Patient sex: F
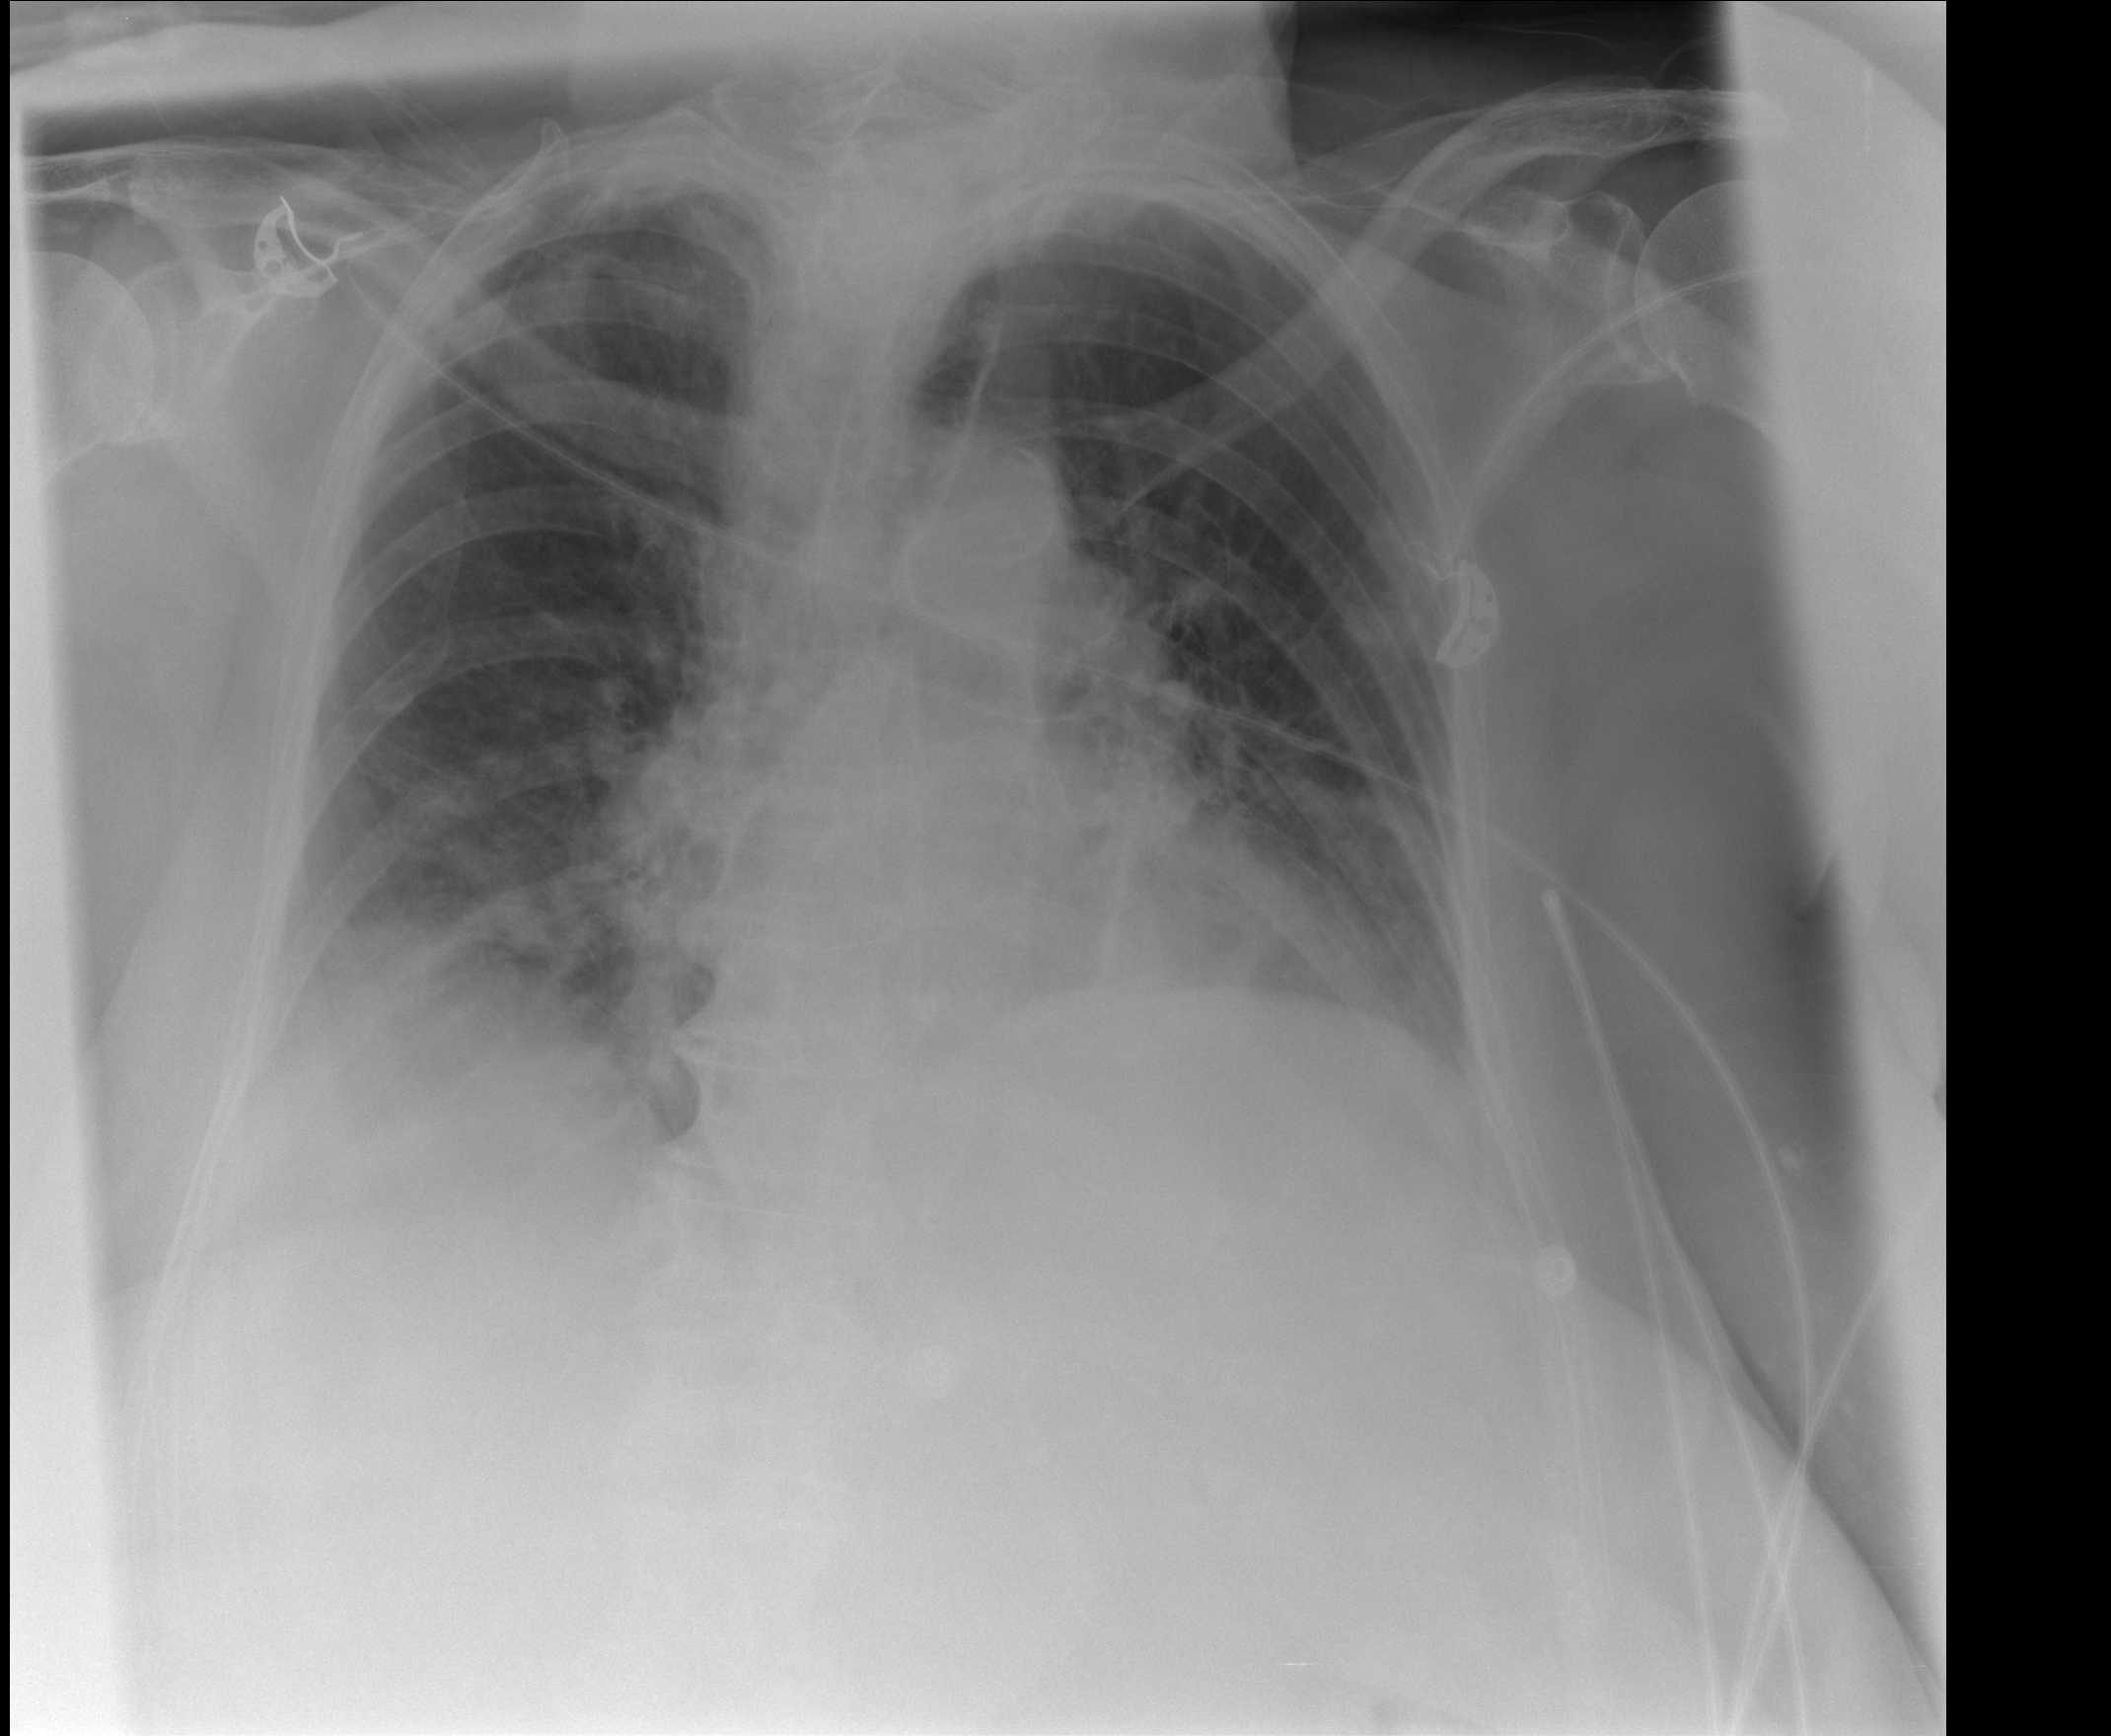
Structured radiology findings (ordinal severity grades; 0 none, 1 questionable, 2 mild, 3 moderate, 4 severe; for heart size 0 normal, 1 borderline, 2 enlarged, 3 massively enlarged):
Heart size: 2
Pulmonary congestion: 2
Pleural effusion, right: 2
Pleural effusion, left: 0
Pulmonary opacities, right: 2
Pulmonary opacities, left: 0
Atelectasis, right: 2
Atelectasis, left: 0